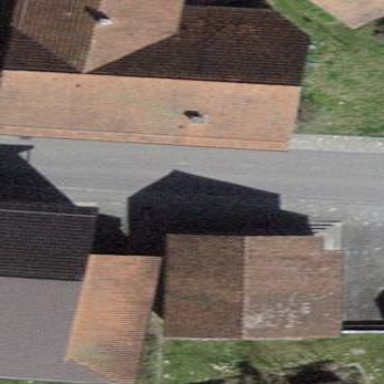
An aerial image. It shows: Building with tiled roof.